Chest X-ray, AP view. Patient: 37 years old, sex M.
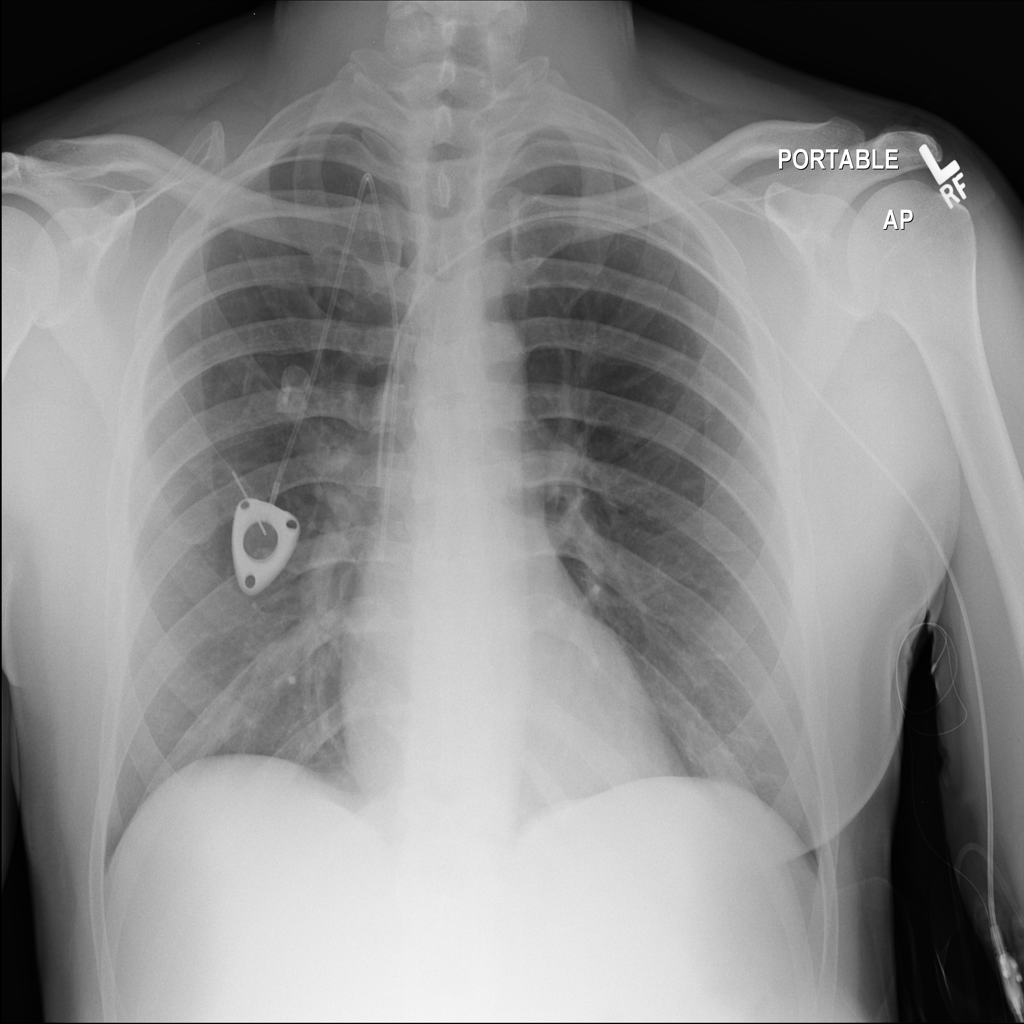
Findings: No Finding